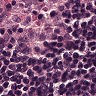
Metastatic tissue present: no